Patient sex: M
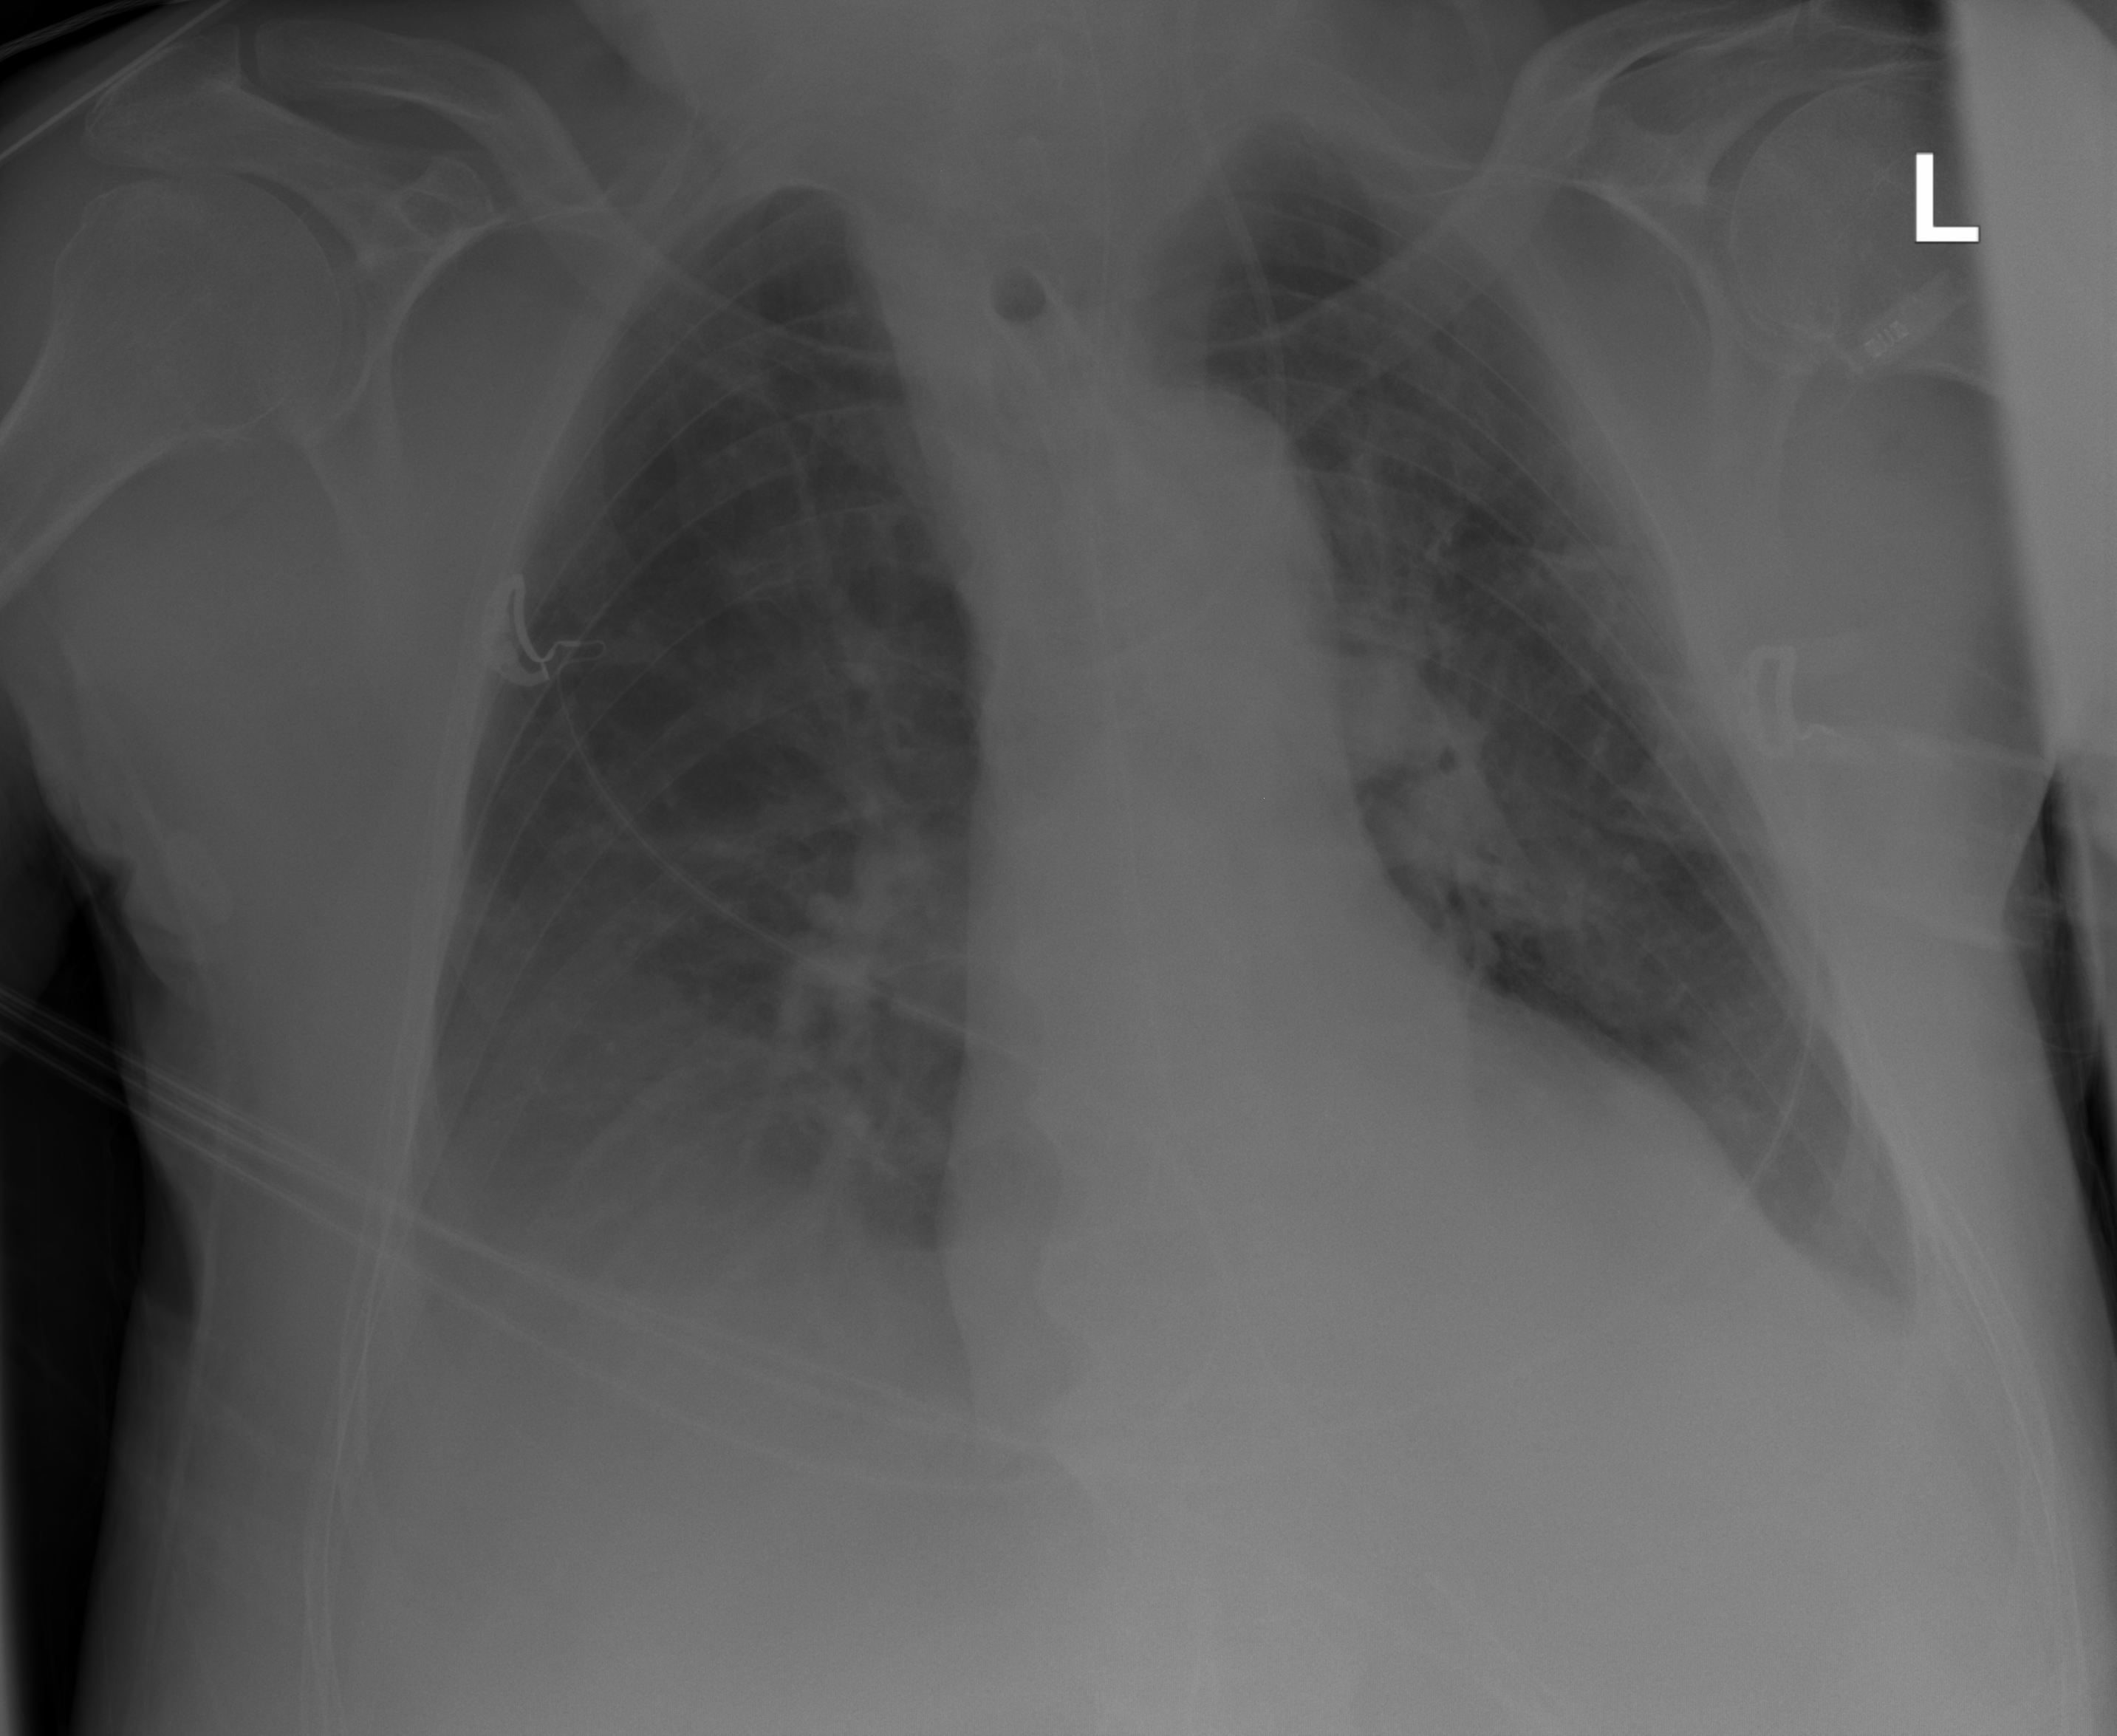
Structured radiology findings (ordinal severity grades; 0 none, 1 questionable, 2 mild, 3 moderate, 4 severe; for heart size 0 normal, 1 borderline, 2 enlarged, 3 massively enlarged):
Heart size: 1
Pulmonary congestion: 0
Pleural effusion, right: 2
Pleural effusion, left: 2
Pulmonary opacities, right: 0
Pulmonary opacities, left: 0
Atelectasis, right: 2
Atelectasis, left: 2